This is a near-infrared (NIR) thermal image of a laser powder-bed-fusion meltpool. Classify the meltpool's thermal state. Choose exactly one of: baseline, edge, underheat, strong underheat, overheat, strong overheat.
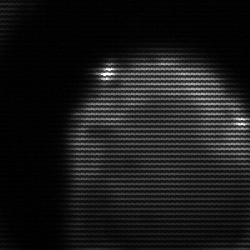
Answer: edge